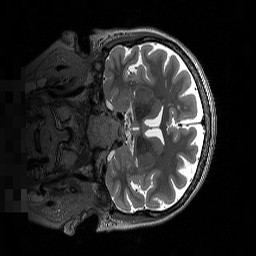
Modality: T2w
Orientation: coronal
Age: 53
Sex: female
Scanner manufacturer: siemens
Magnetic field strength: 3 T
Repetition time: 3.39 s
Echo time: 0.39 s